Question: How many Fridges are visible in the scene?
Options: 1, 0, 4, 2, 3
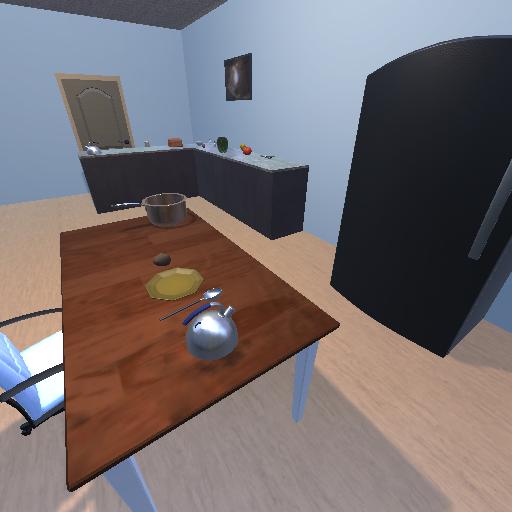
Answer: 1